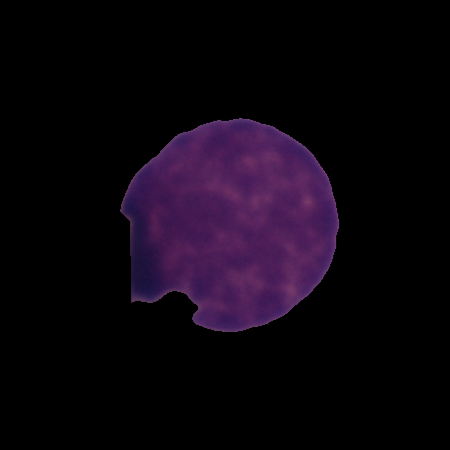
Label: cancer